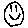
Label: smiley face